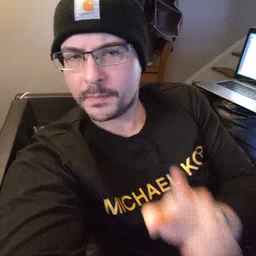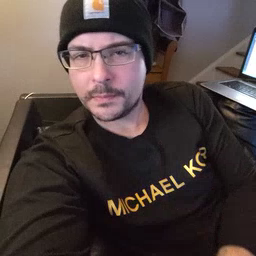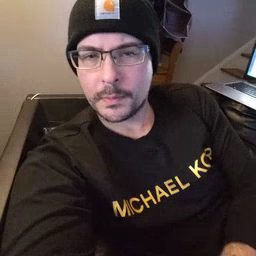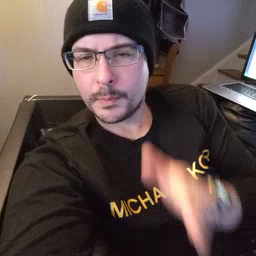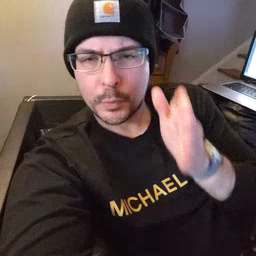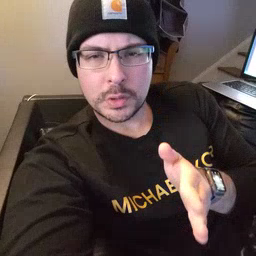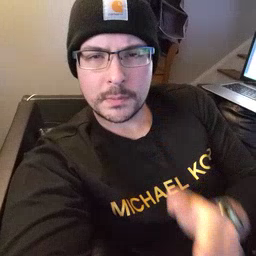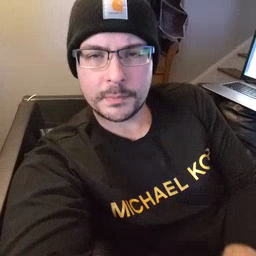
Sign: person